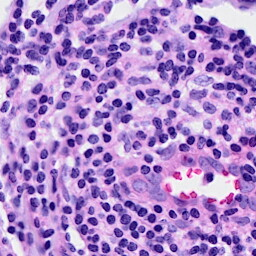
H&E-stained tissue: Breast